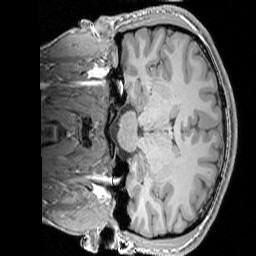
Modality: T1w
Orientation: coronal
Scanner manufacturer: siemens
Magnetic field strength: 3 T
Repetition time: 1.83 s
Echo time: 0.00303 s